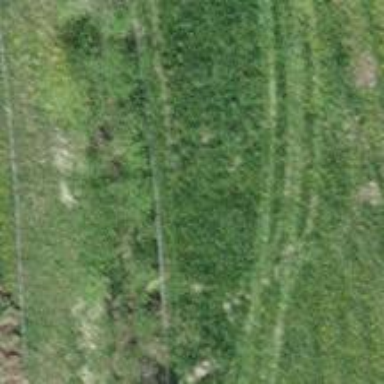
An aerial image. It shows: Hedge acting as barrier.